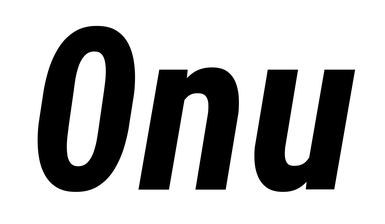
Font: Roboto-Italic_Condensed_Bold_Italic